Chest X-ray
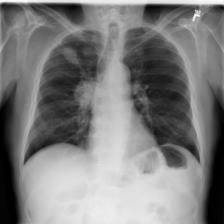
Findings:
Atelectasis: negative
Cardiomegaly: negative
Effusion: negative
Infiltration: negative
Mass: positive
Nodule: negative
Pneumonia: negative
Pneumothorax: negative
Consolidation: negative
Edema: negative
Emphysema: positive
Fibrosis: negative
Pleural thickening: negative
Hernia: negative